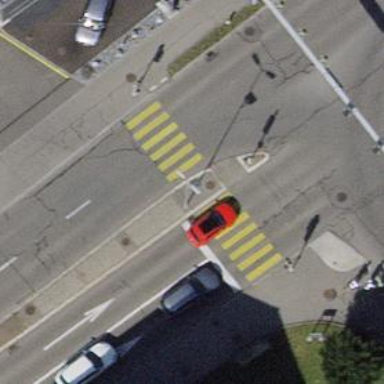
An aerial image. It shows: Road crossing with traffic signals and central island.